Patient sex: F
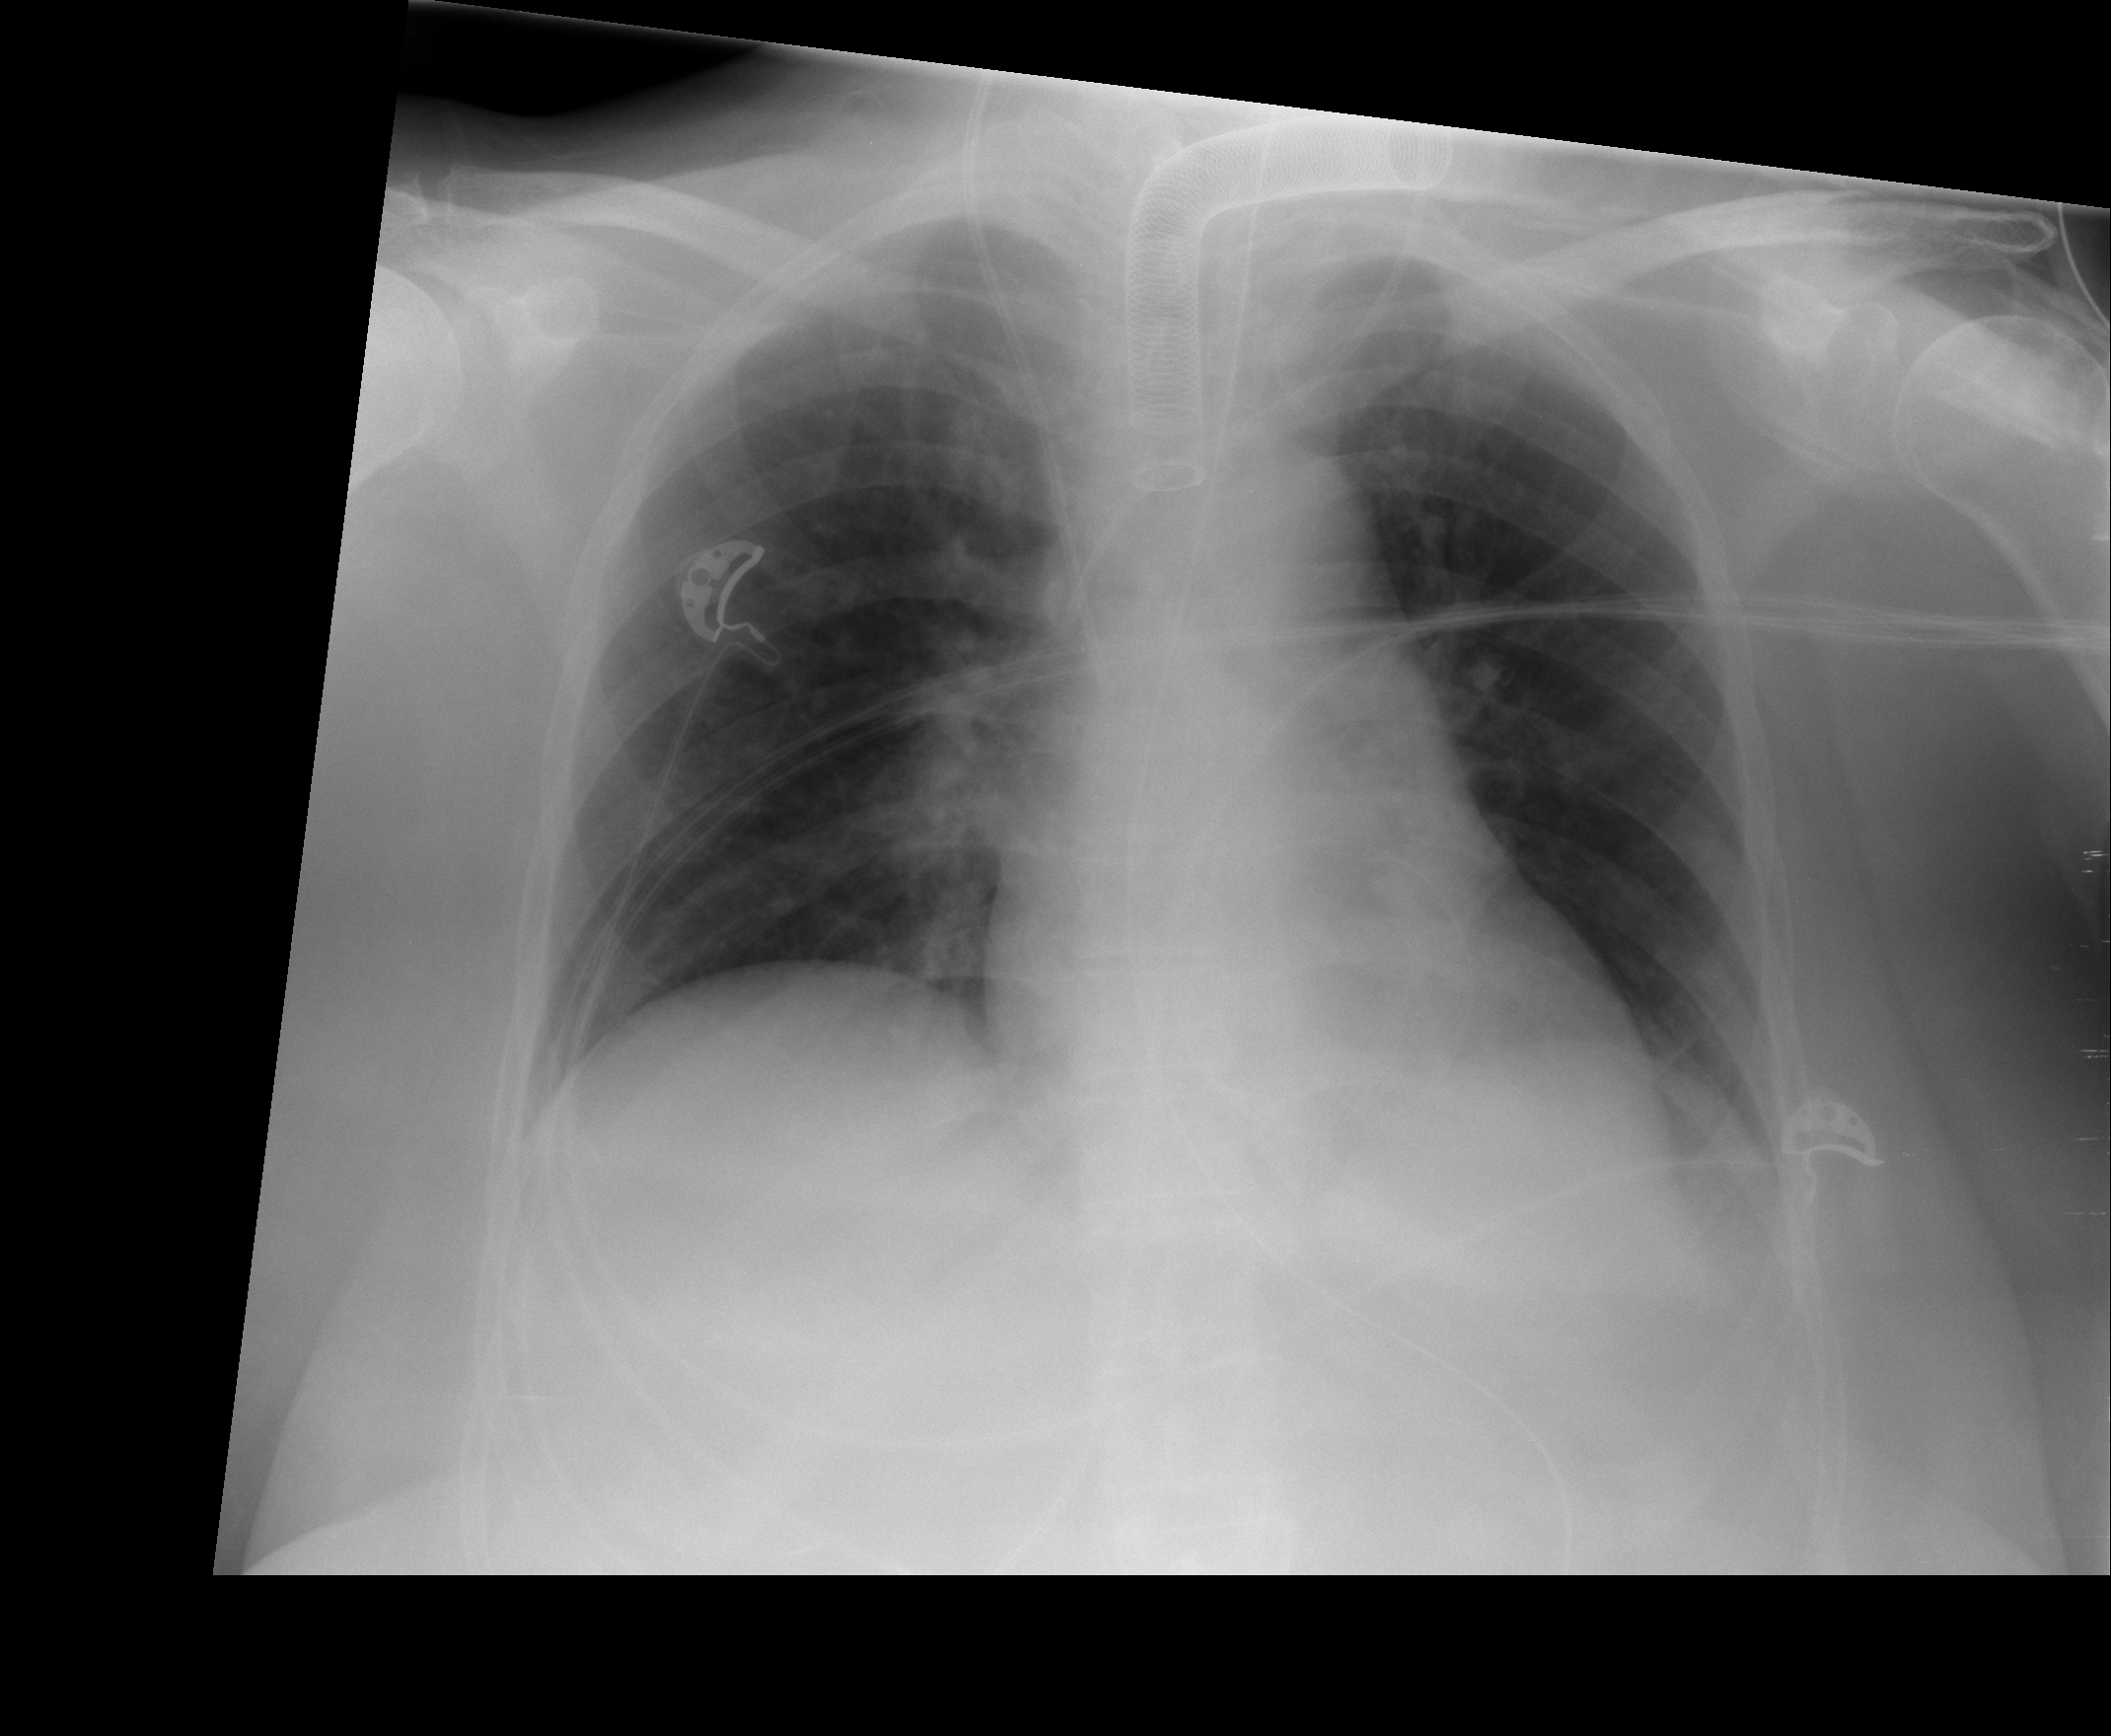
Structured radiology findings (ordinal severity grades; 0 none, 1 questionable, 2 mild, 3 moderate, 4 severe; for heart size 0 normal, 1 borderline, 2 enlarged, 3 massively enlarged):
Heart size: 0
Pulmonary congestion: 0
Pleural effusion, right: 0
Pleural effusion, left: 0
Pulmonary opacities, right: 1
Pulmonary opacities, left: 0
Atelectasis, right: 0
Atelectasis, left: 0